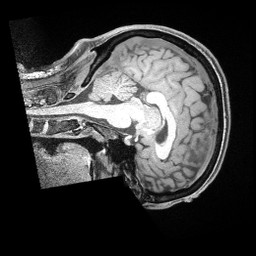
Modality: T1w
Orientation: sagittal
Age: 36
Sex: female
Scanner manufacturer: siemens
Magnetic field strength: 3 T
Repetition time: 2 s
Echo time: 0.00211 s